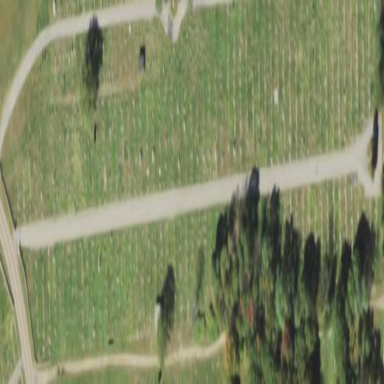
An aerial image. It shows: Cemetery.